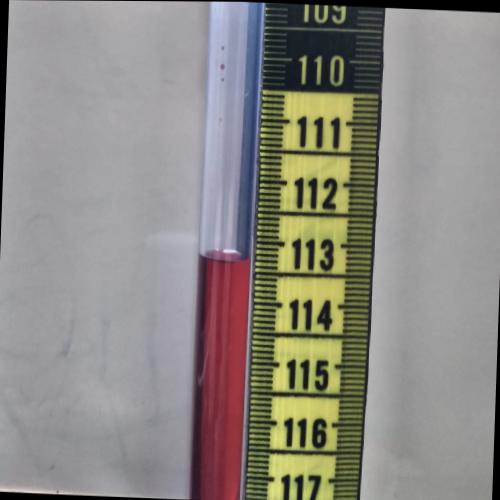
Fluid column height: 113.3 cm